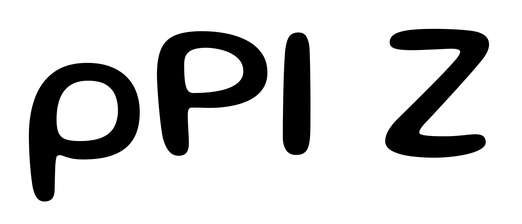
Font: Gluten_Regular